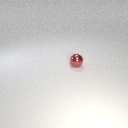
small red metal sphere